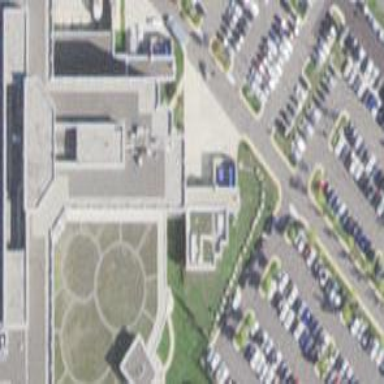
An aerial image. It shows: Commercial building being used as government office.